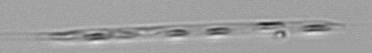
Label: Rhizosolenia